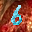
Label: 6